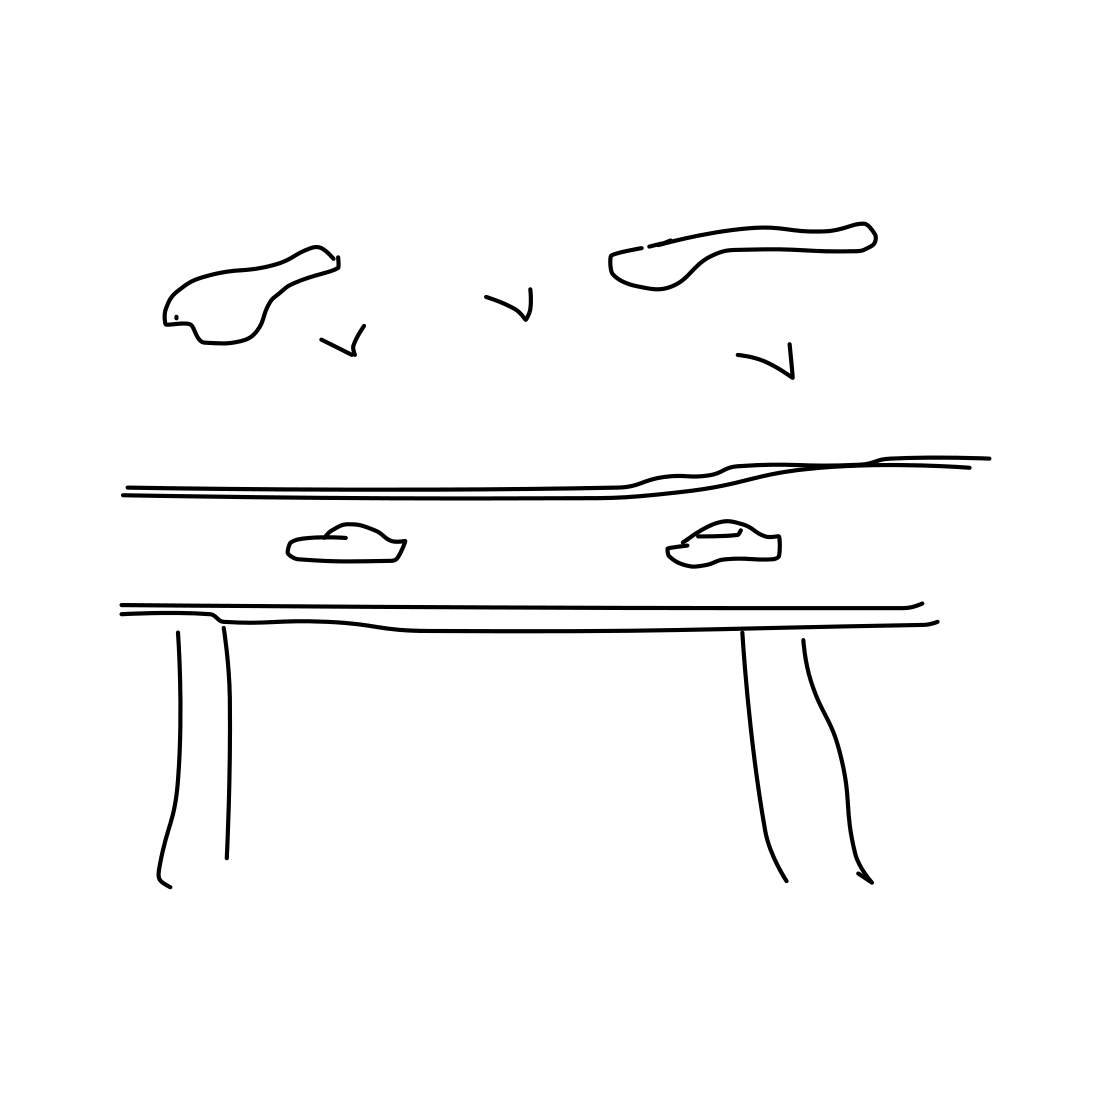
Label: bridge